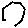
Label: hexagon